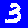
Digit: 3